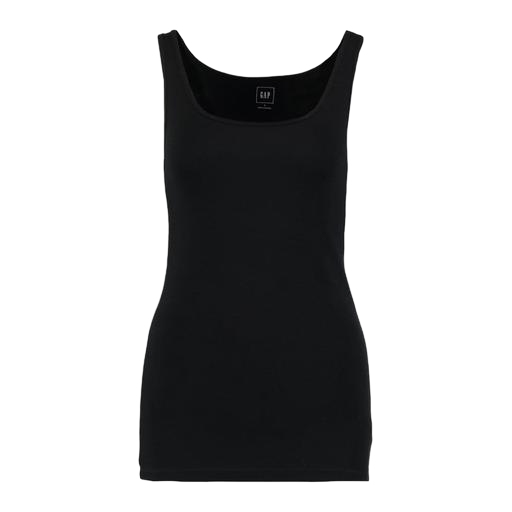
black shaping tank, black slim tank, slim scoop tank, white background